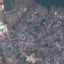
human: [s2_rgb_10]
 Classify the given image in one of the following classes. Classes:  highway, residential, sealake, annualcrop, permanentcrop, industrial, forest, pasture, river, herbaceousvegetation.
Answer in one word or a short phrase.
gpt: Residential